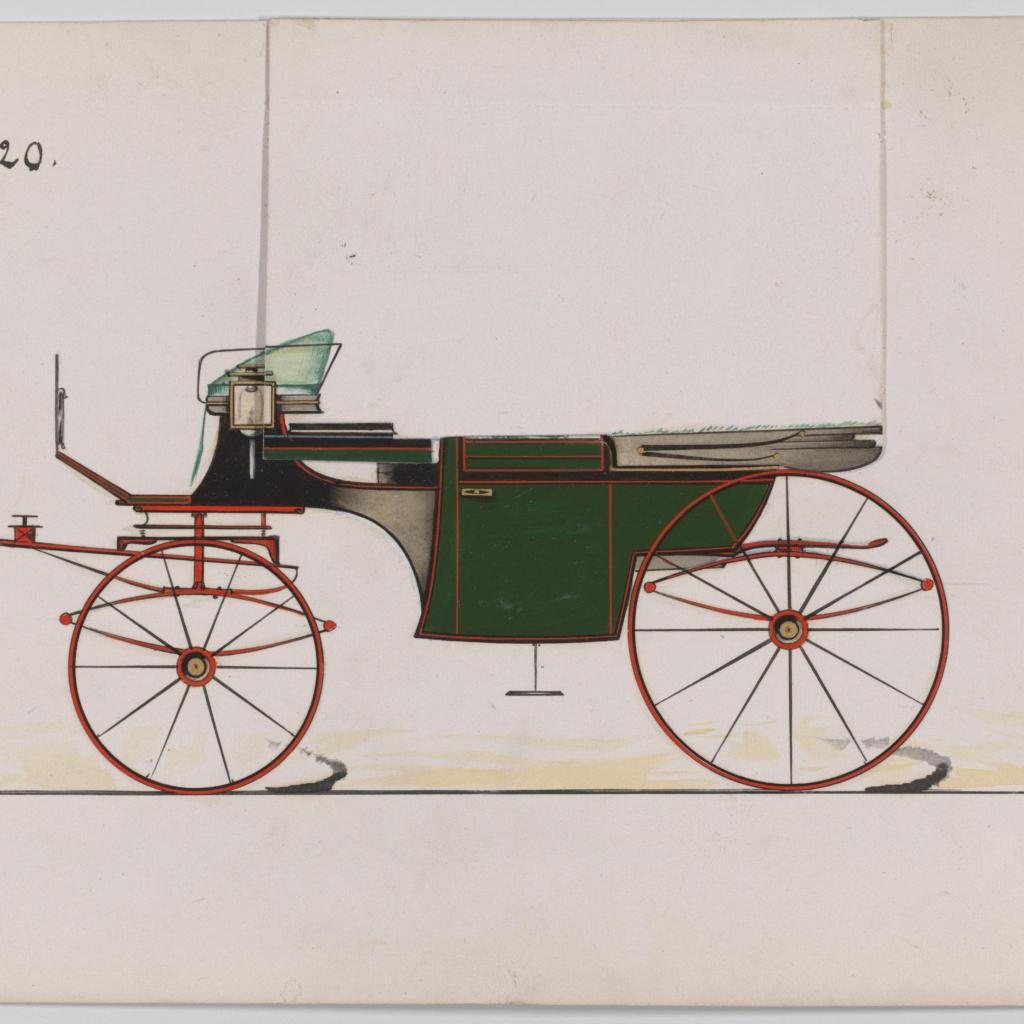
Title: Design for Landaulet, no. 3320
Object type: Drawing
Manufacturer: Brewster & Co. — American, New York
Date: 1877
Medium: Pen and black ink, watercolor and agouache with gum arabic and metallic ink
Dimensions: Sheet: 6 x 9 in. (15.2 x 22.9 cm)
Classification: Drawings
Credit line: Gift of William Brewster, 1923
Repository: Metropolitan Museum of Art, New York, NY